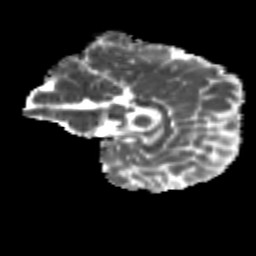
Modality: MD
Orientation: sagittal
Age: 11
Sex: male
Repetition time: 9.4 s
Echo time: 0.089 s